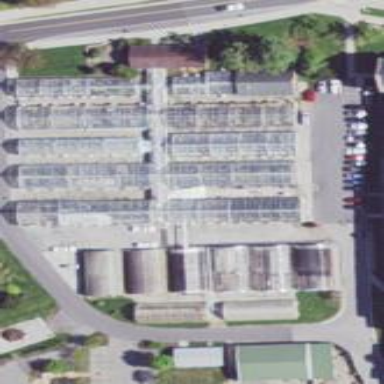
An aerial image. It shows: Greenhouse.